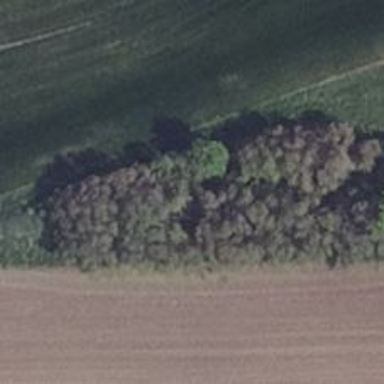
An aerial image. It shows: Row of trees in natural setting.